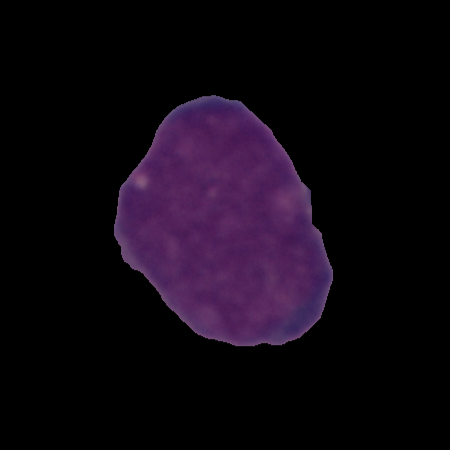
Label: cancer